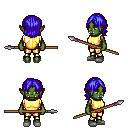
a pixel art fantasy rpg character, female body template, orc, green skin, gold chest armor, gold greaves, blue long bangs hairstyle, white slippers, spear, four views (front, back, left, right), 2x2 character sprite sheet, small pixel art, hard edges, no anti-aliasing